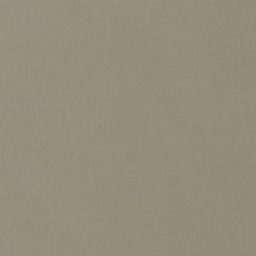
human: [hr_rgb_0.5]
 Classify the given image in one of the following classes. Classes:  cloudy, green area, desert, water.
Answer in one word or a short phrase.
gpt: cloudy